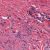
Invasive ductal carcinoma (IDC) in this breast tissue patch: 1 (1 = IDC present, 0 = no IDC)